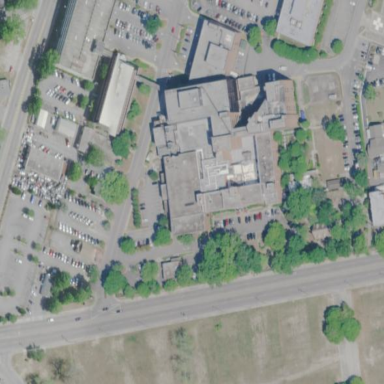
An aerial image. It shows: Hospital building.